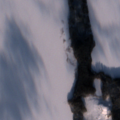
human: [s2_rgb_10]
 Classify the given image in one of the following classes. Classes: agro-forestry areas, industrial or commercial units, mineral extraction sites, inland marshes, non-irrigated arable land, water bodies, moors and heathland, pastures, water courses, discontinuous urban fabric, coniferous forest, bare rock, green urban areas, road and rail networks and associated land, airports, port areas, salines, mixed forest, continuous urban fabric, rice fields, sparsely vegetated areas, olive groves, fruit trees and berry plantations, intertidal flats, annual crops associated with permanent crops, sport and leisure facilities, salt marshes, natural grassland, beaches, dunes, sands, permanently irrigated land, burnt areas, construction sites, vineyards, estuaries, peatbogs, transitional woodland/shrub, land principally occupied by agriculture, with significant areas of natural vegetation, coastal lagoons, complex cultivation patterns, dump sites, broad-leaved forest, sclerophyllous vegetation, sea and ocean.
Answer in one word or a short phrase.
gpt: coniferous forest, water bodies